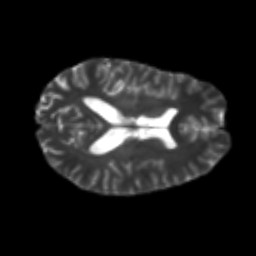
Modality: T2w
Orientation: axial
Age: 26
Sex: male
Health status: healthy
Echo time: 0.074 s